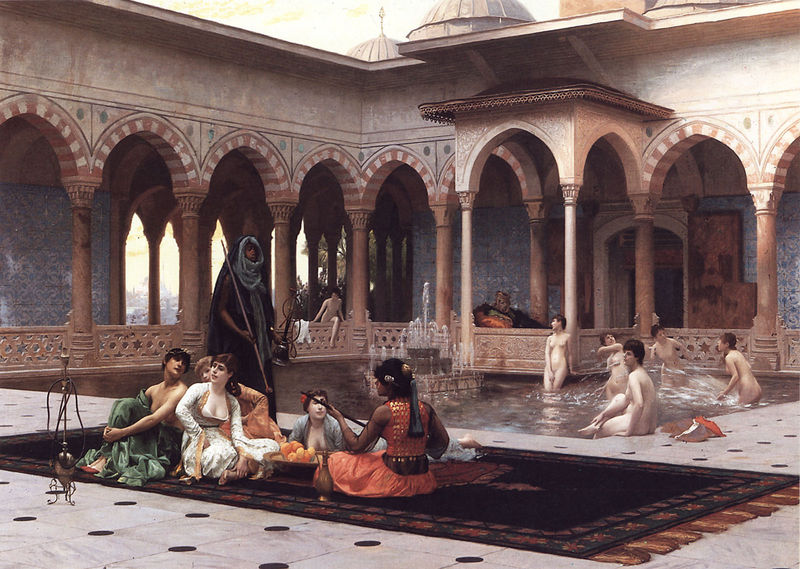
Titel: Die Terasse im Serail
Künstler: Jean-Léon Gérôme
Institution: Privatbesitz
Schlagwörter: nackt, baden, badende, frauen, männer, säulen, obst, gesellschaft, malerei, teppich, musiker, spielen, bögen, bad, waschen, harem, fontäne, wasserbecken, persien, türkei, shisha, wasserspiel, alhambra, mönner, orientalist, top kapi, mezqita, spielen instrumente